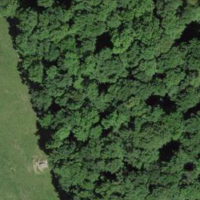
EUNIS habitat code: 41
Species observed at this site:
Fagus sylvatica